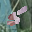
Label: 5